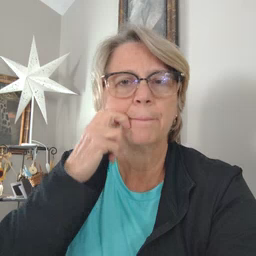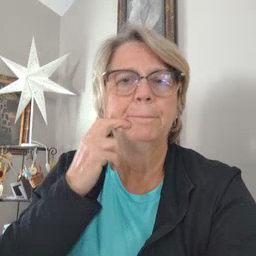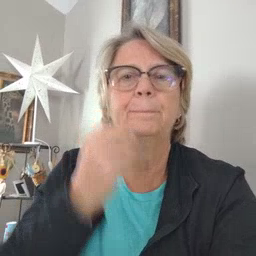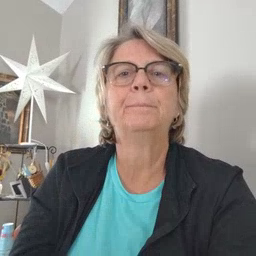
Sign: gum